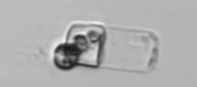
Label: Guinardia_delicatula